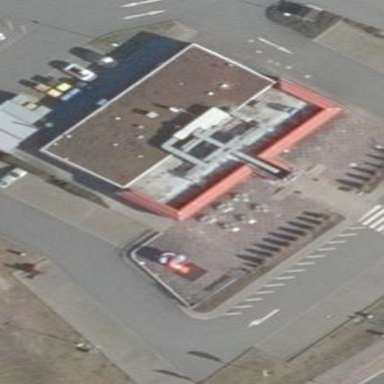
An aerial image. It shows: Restaurant.